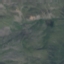
Label: HerbaceousVegetation